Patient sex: M
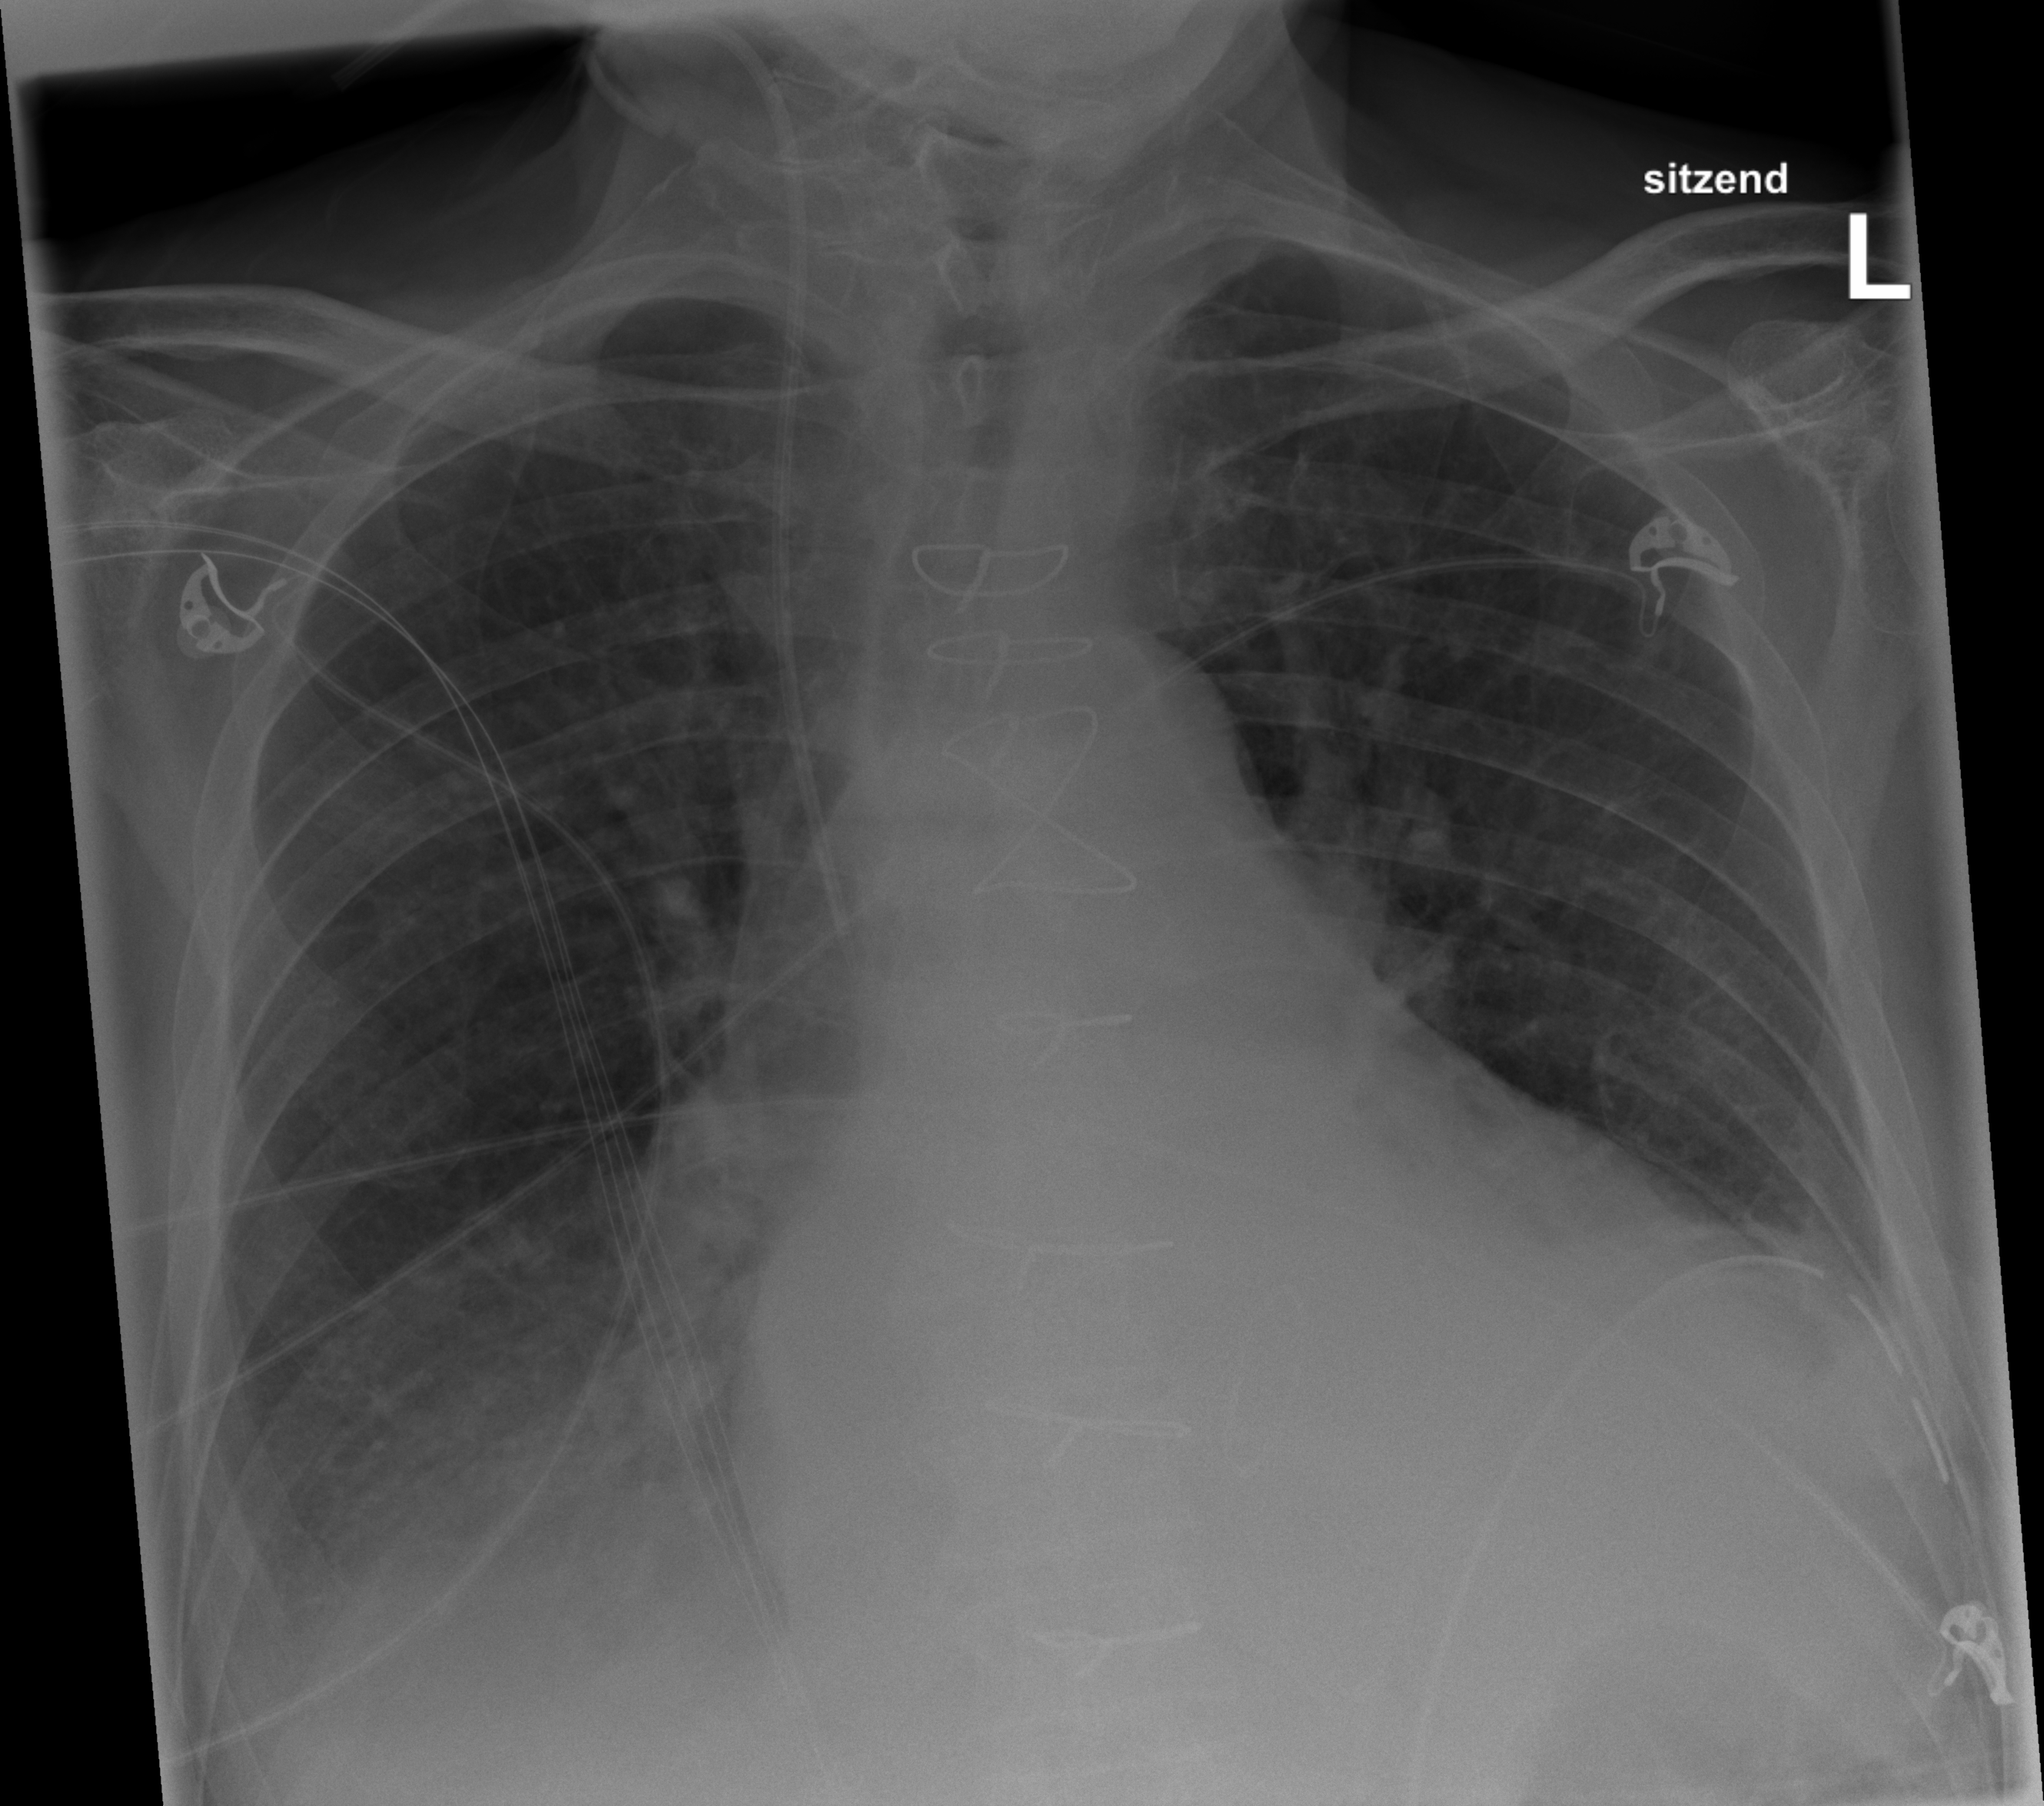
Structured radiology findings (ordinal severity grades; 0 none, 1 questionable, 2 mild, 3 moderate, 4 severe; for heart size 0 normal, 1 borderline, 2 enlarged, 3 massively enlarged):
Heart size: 3
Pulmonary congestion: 2
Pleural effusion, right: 2
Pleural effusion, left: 1
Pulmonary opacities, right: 2
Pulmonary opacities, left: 2
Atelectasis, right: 2
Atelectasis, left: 2